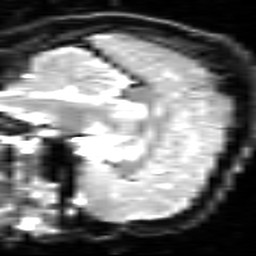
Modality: inplaneT2
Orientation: sagittal
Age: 24
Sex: female